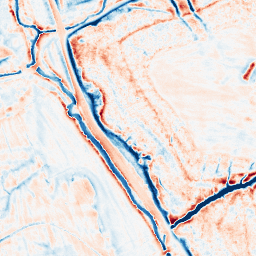
Category: edge_preserving
Decomposition family: guided
Decomposition parameters: radius: 4
eps: 1
Upsampling method: quadratic
Upsampling parameters: scale: 4
Upsampling scale: 4